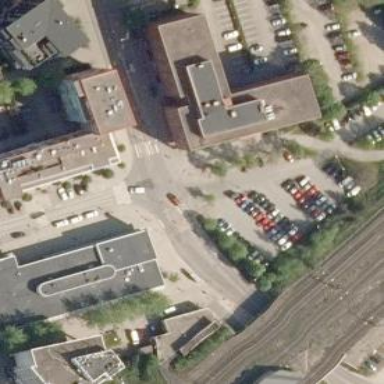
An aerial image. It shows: Parking area designed for park and ride for trains. The surface of the parking area includes space for train services.